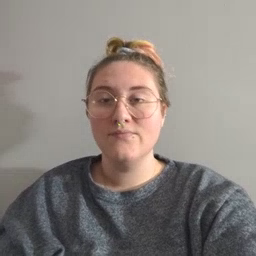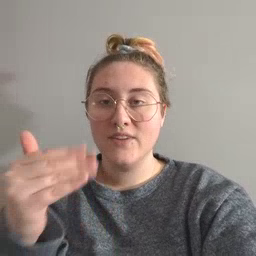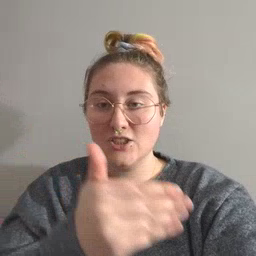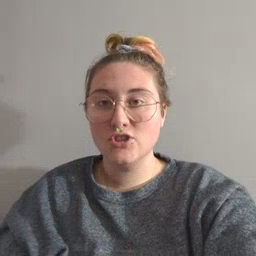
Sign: fish